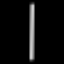
Label: line